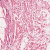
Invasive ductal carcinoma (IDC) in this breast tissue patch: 0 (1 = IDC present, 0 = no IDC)